Question: I've been trying to figure out the 2D rotation value as seen from orthographic "top" view for a 3D object with XYZ rotation values in Maya. Maybe another way to ask this could be: I want to figure out the 2D rotation of a 3D obj's direction.
Here is a simple image to illustrate my question:

I've tried methods like getting the twist value of an object using quaternion (script pasted below), to this post I've found: <URL>.
If I set the quaternion's X and Z values to zero, this method works half way. I can get the correct 2D rotation even when obj is rotated in both X and Y axis, but when rotated in all 3 axis, the result is wrong.
I am pretty new to all the quaternion and vector calculations, so I've been having difficulty trying to wrap my head around it.
;)
'''
def quaternionTwist(q, axisVec):
axisVec.normalize()
# Get the plane the axisVec is a normal of
orthonormal1, orthonormal2 = findOrthonormals(axisVec)
transformed = rotateByQuaternion(orthonormal1, q)
# Project transformed vector onto plane
flattened = transformed - ((transformed * axisVec) * axisVec)
flattened.normalize()
# Get angle between original vector and projected transform to get angle around normal
angle = math.acos(orthonormal1 * flattened)
return math.degrees(angle)
q = getMQuaternion(obj)
# Zero out X and Y since we are only interested in Y axis.
q.x = 0
q.z = 0
up = om2.MVector.kYaxisVector
angle = quaternionTwist(q, up)
'''
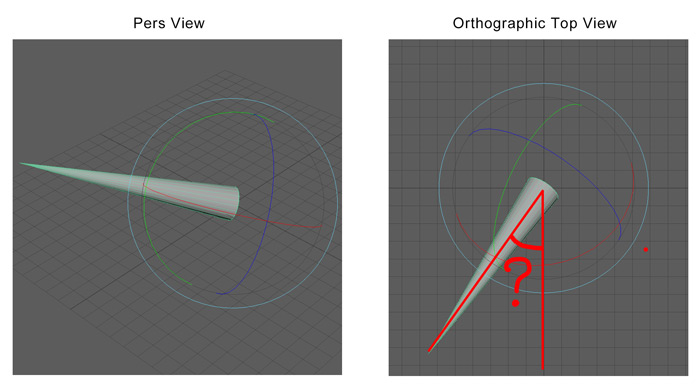
Answer: Can you get the (x,y,z) coordinates of the rotated vector? Once you have them use the (x,y) values to find the angle with 'atan2(y,x)'.